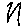
Label: zigzag